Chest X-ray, AP view. Patient: 56 years old, sex F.
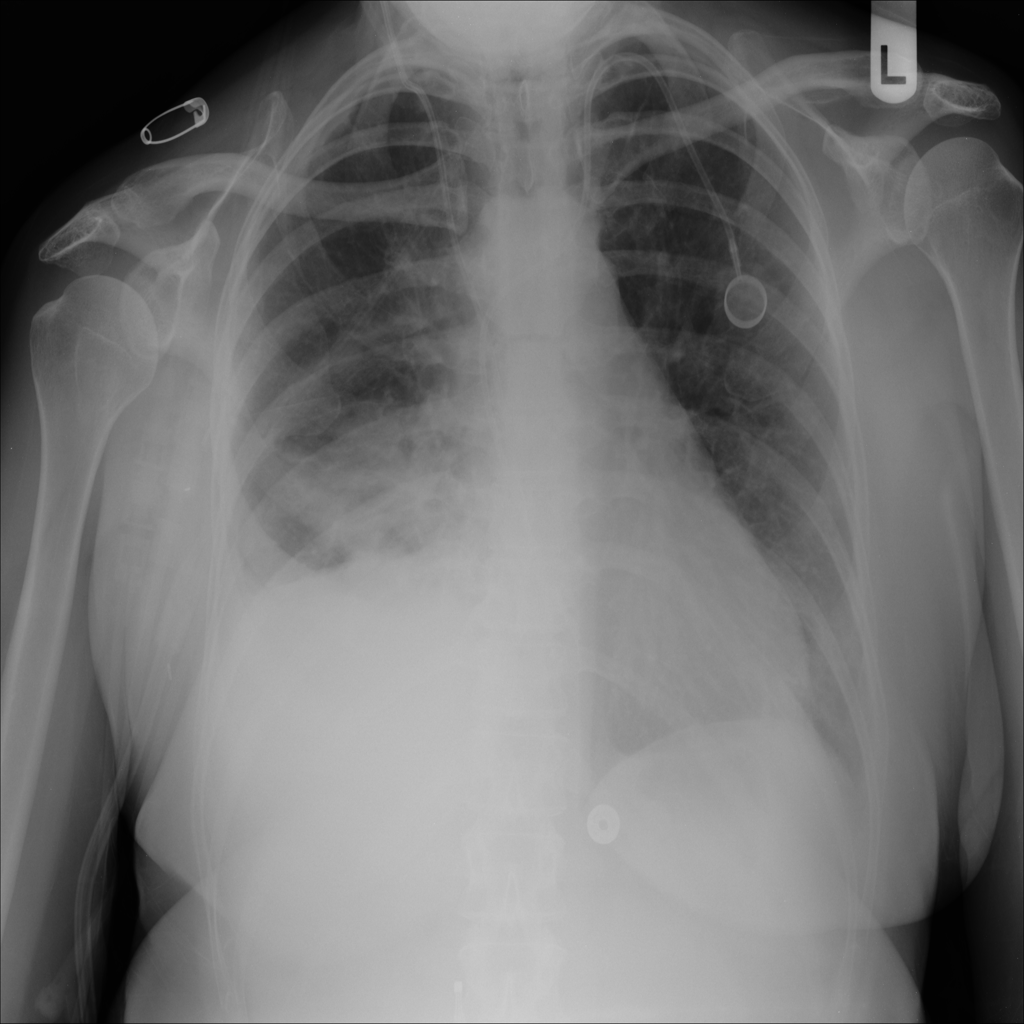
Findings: Atelectasis, Infiltration, Nodule